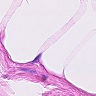
Metastatic tissue present: no